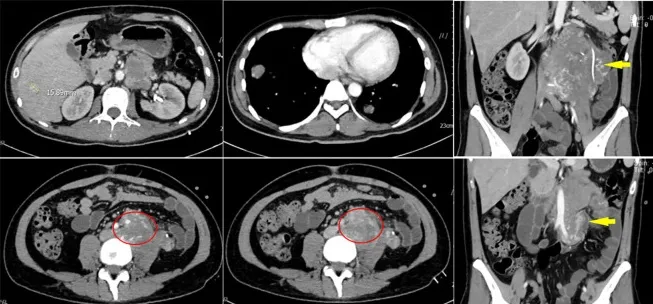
On March 1, 2023, an abdominal CT scan revealed irregular mixed-density masses in the retroperitoneum and left abdominal cavity, measuring 66 mm x 82 mm and 46 mm x 44 mm, respectively. These masses surrounded the abdominal aorta, extended below the bifurcation, and affected the left psoas major muscle and ureter definition. Heterogeneous enhancement in the mass with migrating vascular shadows was observed, along with multiple lymph nodes in the left abdominal cavity and a nodular omentum. Additionally, multiple intensifying nodules were noted in the right hepatic lobe during the arterial phase, with isodensity in the portal and delayed phases. No fluid was present in the abdominal cavity, but enlargement of retroperitoneal lymph nodes and multiple nodules in both lungs were suspected to be metastatic.
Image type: radiology (ct)